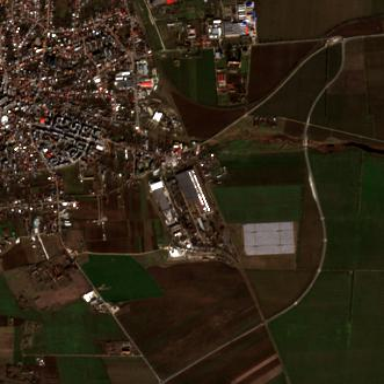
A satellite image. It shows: Industrial area.